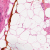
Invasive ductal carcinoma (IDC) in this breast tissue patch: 0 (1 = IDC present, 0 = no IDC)